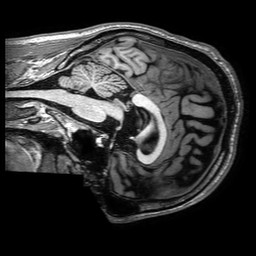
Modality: T1w
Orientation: sagittal
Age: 34
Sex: male
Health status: ill
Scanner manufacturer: philips
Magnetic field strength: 3 T
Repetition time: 0.006631 s
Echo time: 0.003009 s